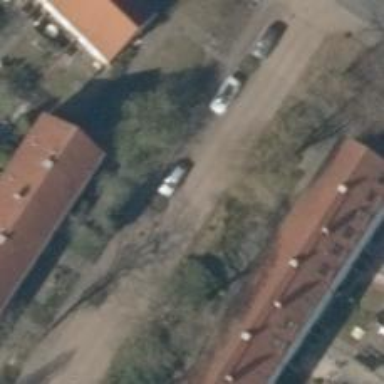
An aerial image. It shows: Residential road with cycle lane and no sidewalk.